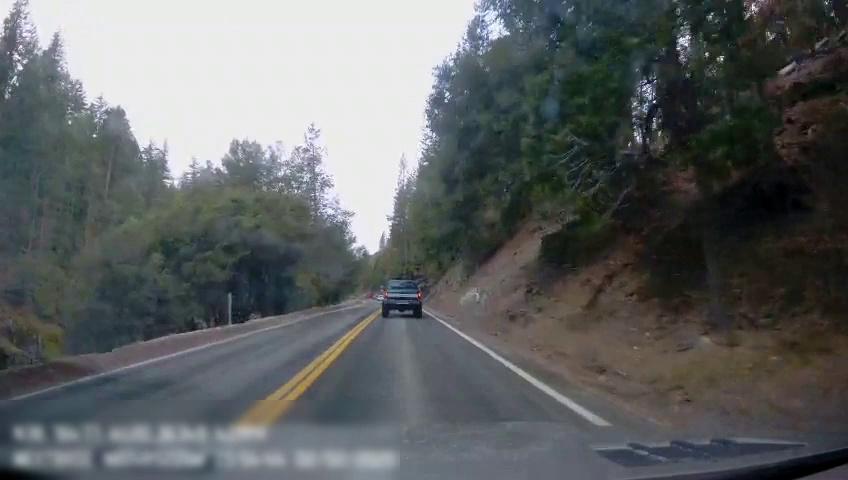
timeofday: Day
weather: Sunny
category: Drivable Space
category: Vehicles | Truck
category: Lanes | Current Lane
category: Lanes | Current Lane
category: Lanes | Alternate Lane